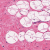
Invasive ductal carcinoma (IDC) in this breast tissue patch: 0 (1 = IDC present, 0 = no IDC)